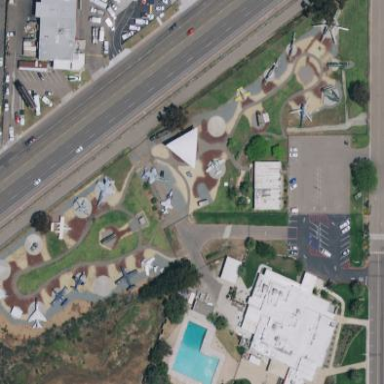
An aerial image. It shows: Aviation museum.